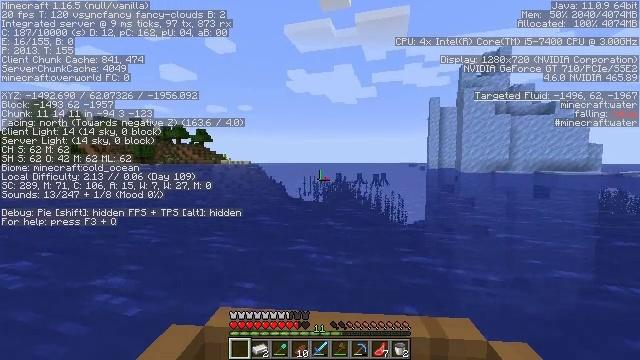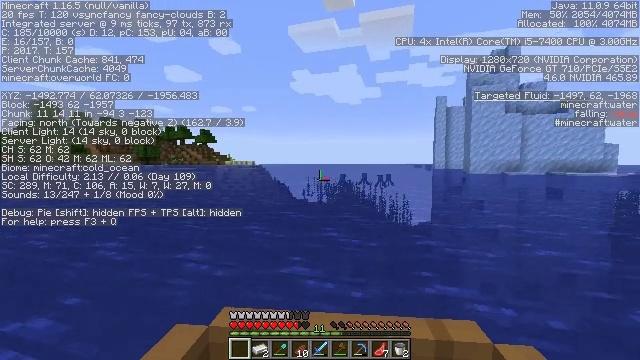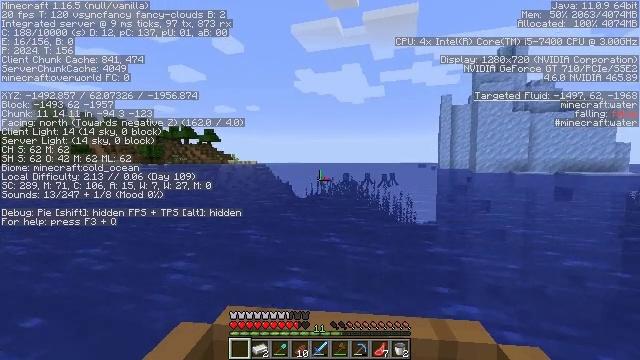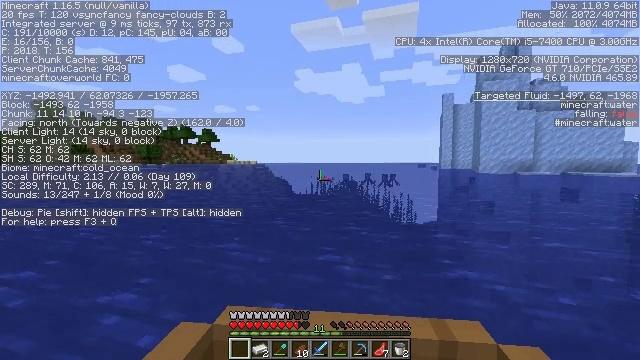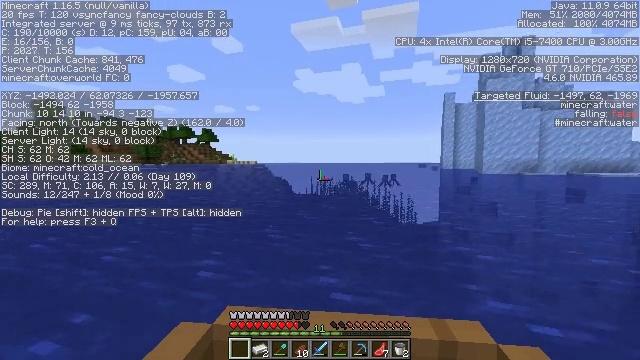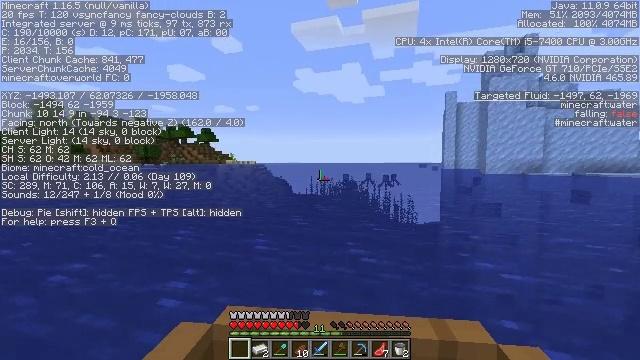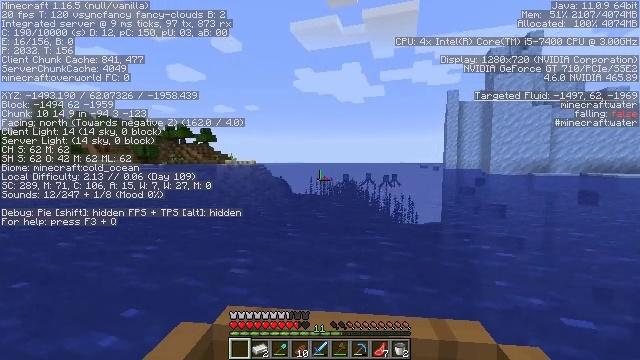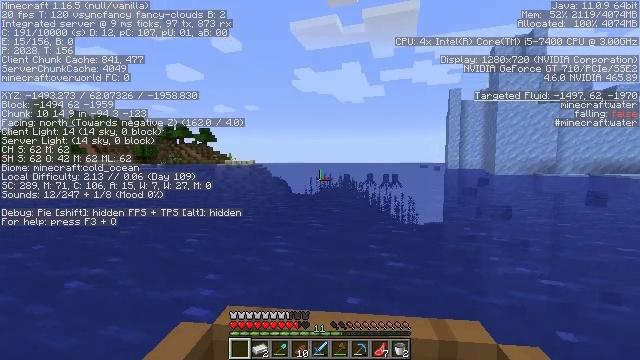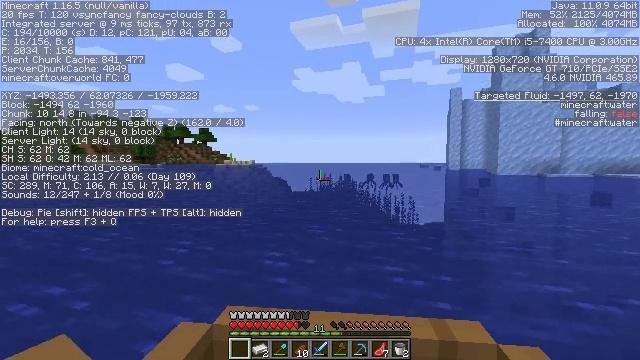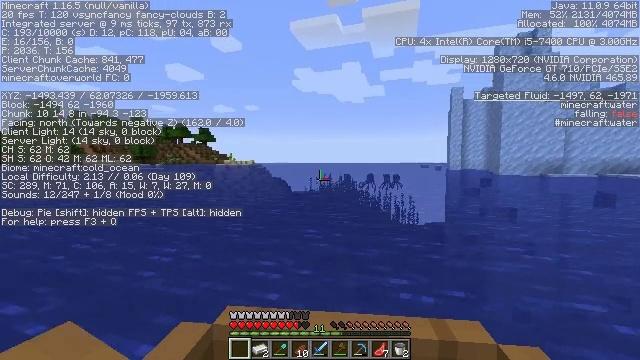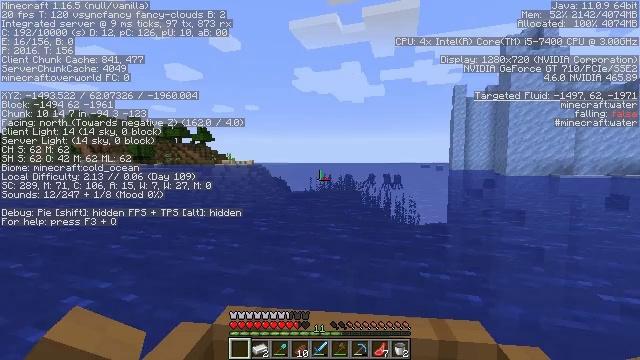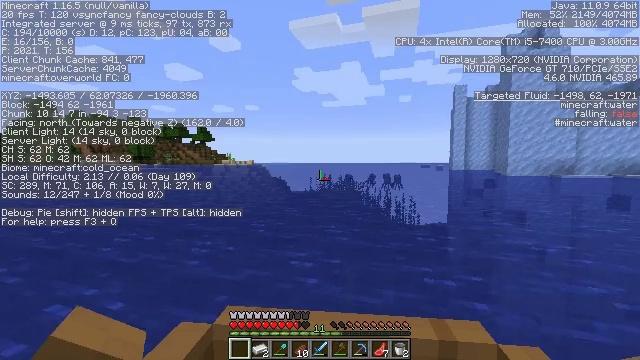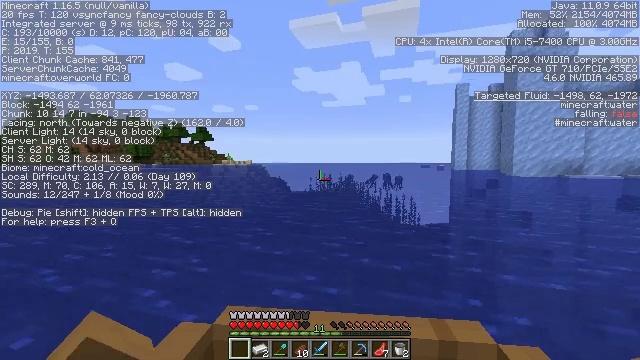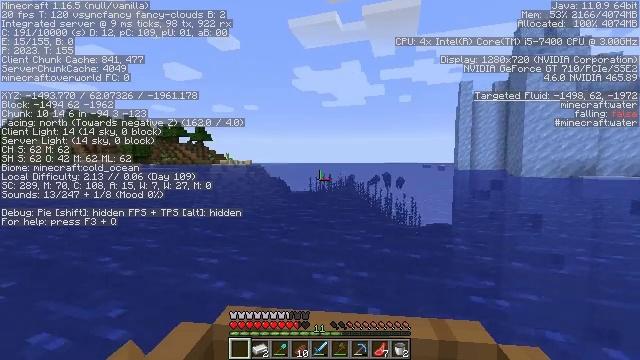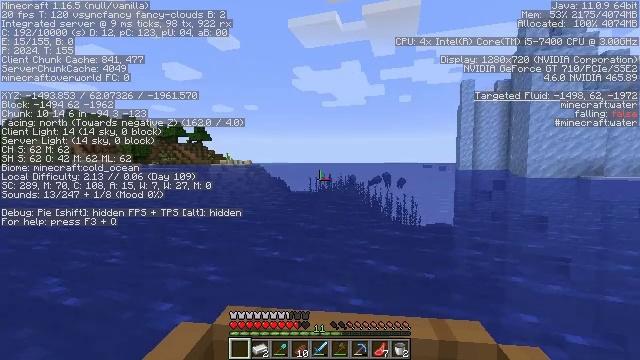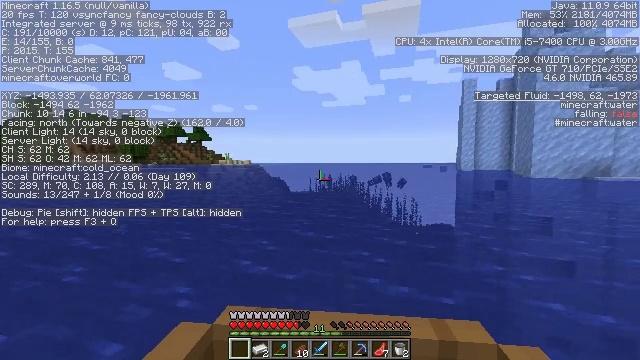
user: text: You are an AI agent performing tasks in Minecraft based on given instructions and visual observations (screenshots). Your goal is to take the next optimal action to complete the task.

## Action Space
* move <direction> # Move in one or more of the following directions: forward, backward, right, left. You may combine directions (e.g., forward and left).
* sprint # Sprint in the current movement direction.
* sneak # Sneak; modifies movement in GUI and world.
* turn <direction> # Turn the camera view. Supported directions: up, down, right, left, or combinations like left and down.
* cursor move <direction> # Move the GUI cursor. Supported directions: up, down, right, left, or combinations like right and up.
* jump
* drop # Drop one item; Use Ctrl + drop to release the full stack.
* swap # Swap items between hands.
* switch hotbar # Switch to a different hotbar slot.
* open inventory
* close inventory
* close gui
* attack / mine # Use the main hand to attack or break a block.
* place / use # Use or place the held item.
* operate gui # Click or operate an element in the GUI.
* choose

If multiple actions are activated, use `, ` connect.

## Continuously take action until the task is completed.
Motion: motion action
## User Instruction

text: Break the hay block to collect it.
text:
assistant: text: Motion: move forward
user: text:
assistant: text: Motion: move forward
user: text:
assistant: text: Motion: move forward
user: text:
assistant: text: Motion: move forward
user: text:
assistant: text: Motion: move forward
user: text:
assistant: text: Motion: move forward
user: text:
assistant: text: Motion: move forward
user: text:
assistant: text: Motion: move forward
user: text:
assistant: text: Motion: move forward
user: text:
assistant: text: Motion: move forward
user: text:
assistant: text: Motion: move forward
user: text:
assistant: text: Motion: move forward
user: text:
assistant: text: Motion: move forward
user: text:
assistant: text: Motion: move forward
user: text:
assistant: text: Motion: move forward
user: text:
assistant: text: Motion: move forward
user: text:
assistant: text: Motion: move forward
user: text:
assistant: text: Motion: move forward
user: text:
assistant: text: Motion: move forward
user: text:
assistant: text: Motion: move forward
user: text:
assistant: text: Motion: move forward
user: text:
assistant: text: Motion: move forward
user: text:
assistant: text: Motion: move forward
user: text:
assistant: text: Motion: move forward
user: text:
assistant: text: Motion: move forward
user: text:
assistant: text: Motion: move forward
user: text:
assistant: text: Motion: move forward
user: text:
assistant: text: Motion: move forward
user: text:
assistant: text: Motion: move forward
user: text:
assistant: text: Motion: move forward